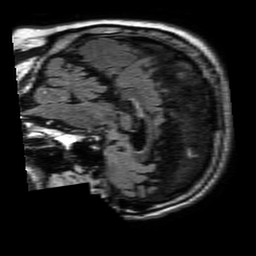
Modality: FLAIR
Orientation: sagittal
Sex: male
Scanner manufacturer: philips
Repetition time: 11 s
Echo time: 0.125 s